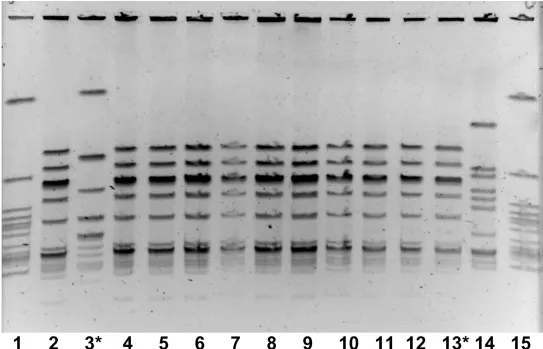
Molecular epidemiology of group A streptococcus (GAS) strains in outbreak. Pulsed field gel electrophoresis, demonstrating relatedness of group A streptococcal isolates from an person with clinical illness from GAS, a person with chronic colonization with GAS, and asymptomatically colonized facility staff and residents. Lanes 1 and 15 contain an ATCC quality control strain. Lane 14 contains an isolate from another nursing facility, unrelated to outbreak 1. The isolate in lane 2 (large solid arrow) was obtained from index case-patient 2 in January 2001. The isolate in lane 7 (large hollow arrow) was obtained from a person with chronic GAS colonization (resident A) in May 2001. Small solid arrows denote electrophoretically identical GAS strains from other persons with asymptomatic colonization with group A streptococcus in May 2001. Asterisk denotes staff member.
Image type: pathology (fish)